Question: I am following the below post to add some css to fieldset and legend in bootstrap.
<URL>
'''
<fieldset class=" scheduler-border">
<legend class="scheduler-border">Start Time</legend>
<div class="control-group">
<label class="control-label col-xs-6 input-label" for="startTime">Start :</label>
<div class="controls col-xs-6 bootstrap-timepicker">
<input type="text" class="datetime" type="text" id="startTime" name="startTime" placeholder="Start Time" />
<i class="icon-time"></i>
</div>
</div>
</fieldset>
'''
'''
fieldset.scheduler-border {
border: 1px groove !important;
padding: 0 1em 1em !important;
margin: 0 0 0 0 !important;
-webkit-box-shadow: 0px 0px 0px 0px #000;
box-shadow: 0px 0px 0px 0px #000;
}
legend.scheduler-border {
font-size: 1.1em !important;
font-weight: bold !important;
text-align: left !important;
width:auto;
padding:0 5px;
border-top:none;
border-bottom:none;
}
'''
<URL>
Here is how it looks now

How do I change CSS to reduce the reduce H1 and make it equal to H2 ?
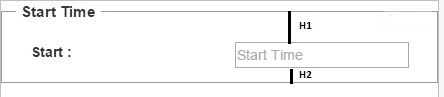
Answer: Your first gap is due to 'legend''s 'margin-bottom' :

While the second gap is due to 'fieldset''s 'padding-bottom':

Adjust one of them to get your desired layout (4px 'margin-bottom' on 'legend' seems a good fit)